RGB frame:
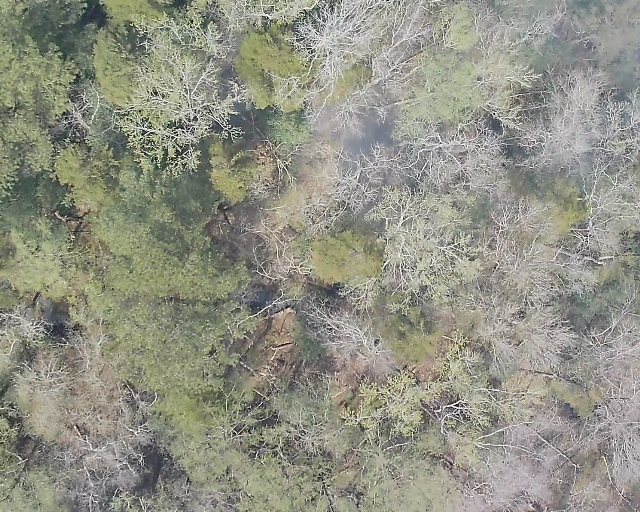
Thermal frame:
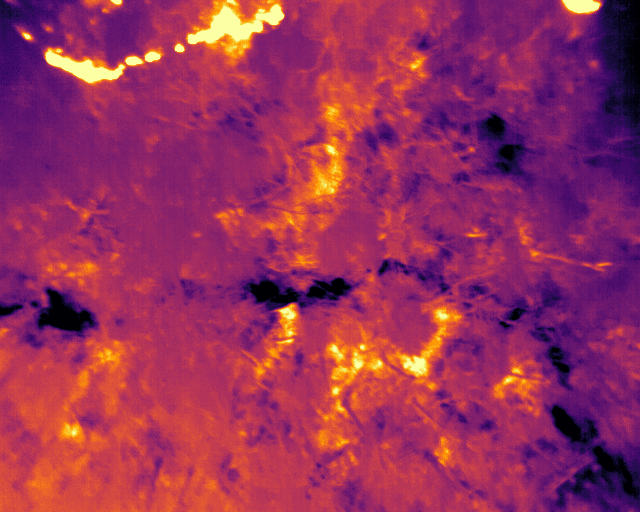
Captured: 2026-02-26 03:41:19
Pixels at or above 80 °C: 580 (fraction of frame: 0.00177)